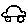
Label: car